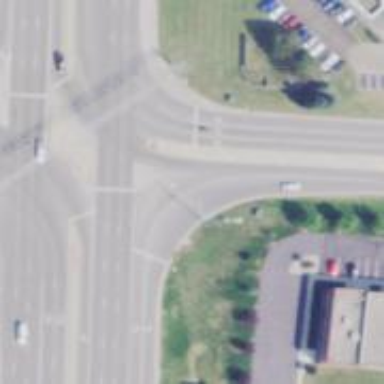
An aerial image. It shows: Solid stop line on the road marking.